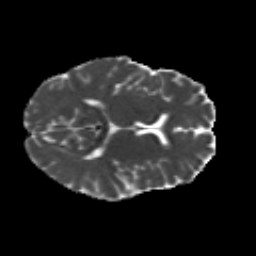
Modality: MD
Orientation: axial
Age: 21
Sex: female
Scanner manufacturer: siemens
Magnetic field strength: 3 T
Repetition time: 8.8 s
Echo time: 0.085 s